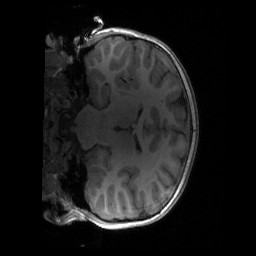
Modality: T1w
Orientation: coronal
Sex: male
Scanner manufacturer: siemens
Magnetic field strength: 3 T
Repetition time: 1.9 s
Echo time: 0.00243 s